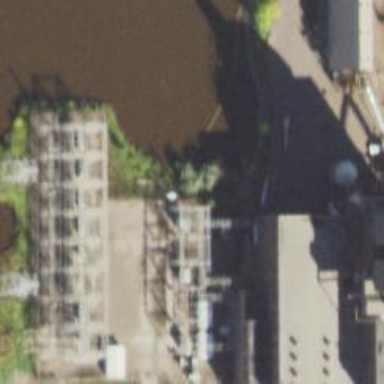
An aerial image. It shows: Transmission substation.